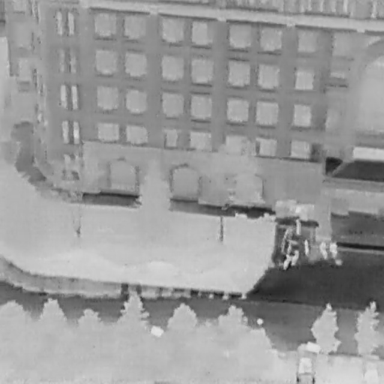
There are two Cars in the infrared image.